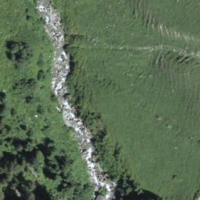
EUNIS habitat code: 43
Species observed at this site:
Phyteuma betonicifolium